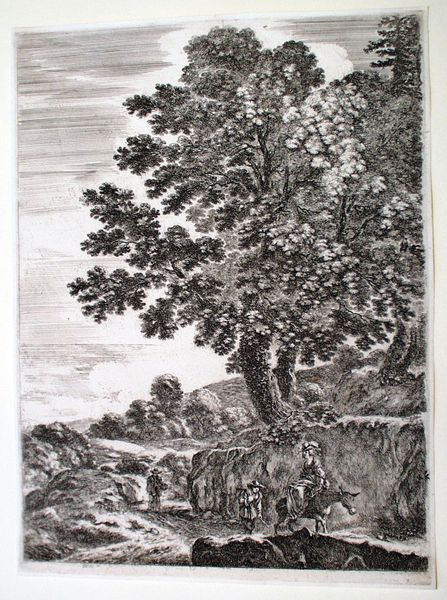
Titel: Quatre grands paysages en hauteur: La jolie fille assise sur un âne et coiffée d'un chapeau orne d'une plume
Künstler: Stefano della Bella
Standort: Karlsruhe
Institution: Staatliche Kunsthalle Karlsruhe
Schlagwörter: baum, berg, blätter, dunkel, feder, felsen, himmel, laub, mann, meer, schatten, wasser, weiß, wolken, bäume, landschaft, menschen, sitzen, frau, grau, hell, hut, kleid, licht, männer, nacht, schwarz, skizze, strasse, zeichnung, ausblick, dame, gras, tier, tiere, weg, wiese, hochformat, wand, mensch, rahmen, stein, steine, felder, horizont, hügel, natur, stamm, strauch, wind, busch, büsche, gehen, pfad, sonne, sitzend, paar, blatt, pflanzen, wald, bauern, esel, pferd, reiter, reiten, reiterin, ritt, man, abhang, gepäck, berge, fels, gebirge, hang, mauer, gelände, grafik, graphik, geröll, herbst, rand, beladen, böschung, tannen, spitz, bauer, flucht, hell dunkel, tusche, mond, wandern, kohle, druck, druckgraphik, schwarzweiss, schraffur, radierung, stich, illustration, bleistift, fichte, laubbaum, tanne, niederländisch, damensitz, maultier, felsne, jesus, ländlich, pfer, reise, wanderer, landscahft, bepackt, packesel, räuber, maria, kupferstich, perd, jerusalem, hohlweg, reisende, hirte, wess, schraffierung, majestätisch, wanderung, josef, joseph, knecht, ägypten, wandere, linde, zeichnuing, flucht nach ägypten, campagnia, knappe, begleiter, bum, 17. jahrhundert, weg#, 1815, campagnie, #schraffur, knecjt